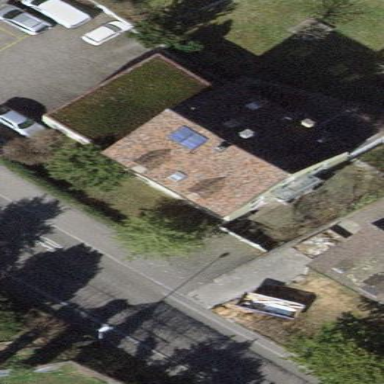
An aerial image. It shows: Residential building.